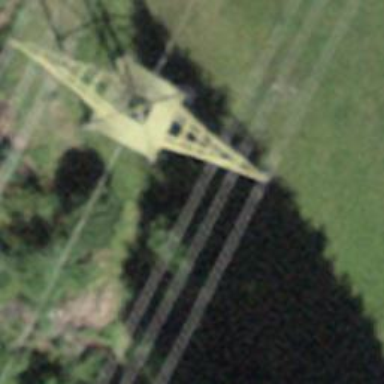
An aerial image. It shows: Power tower.